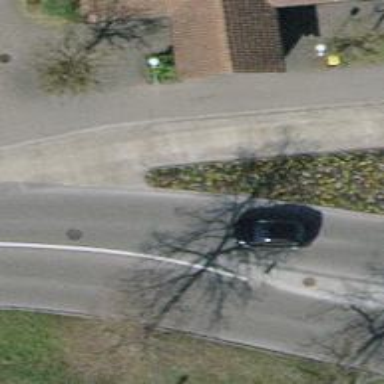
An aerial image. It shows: Bus stop with stop position for public transport.